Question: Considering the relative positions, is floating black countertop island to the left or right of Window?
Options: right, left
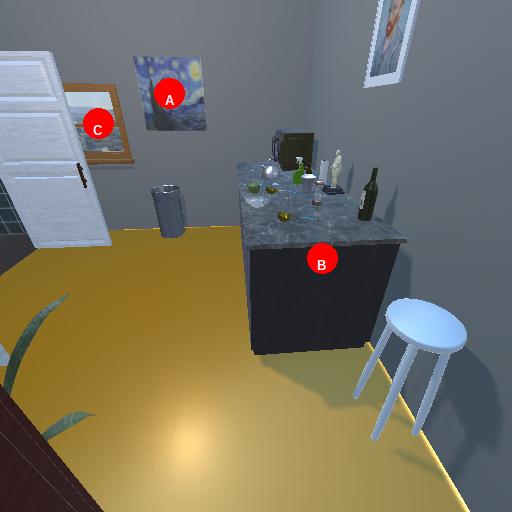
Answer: right